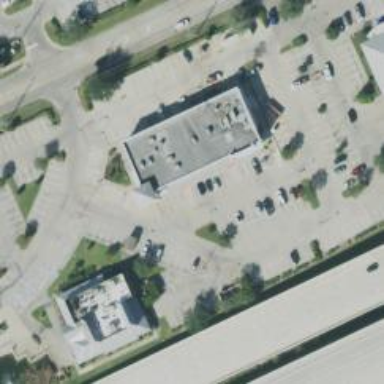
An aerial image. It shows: Retail area.